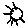
Label: sun